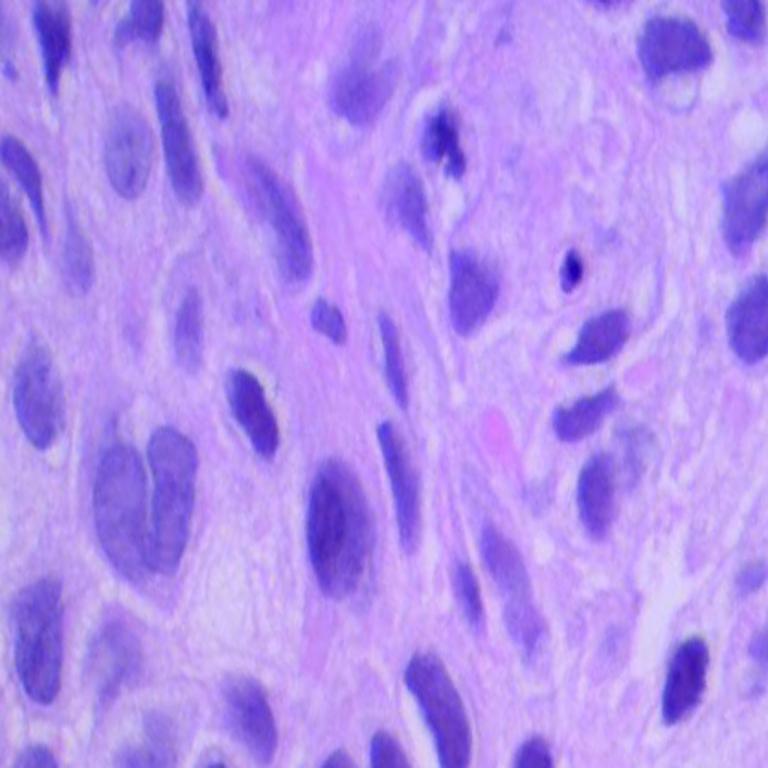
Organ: lung
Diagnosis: squamous carcinomas